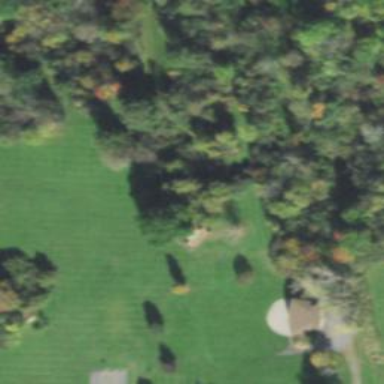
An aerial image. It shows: Disc golf tee.